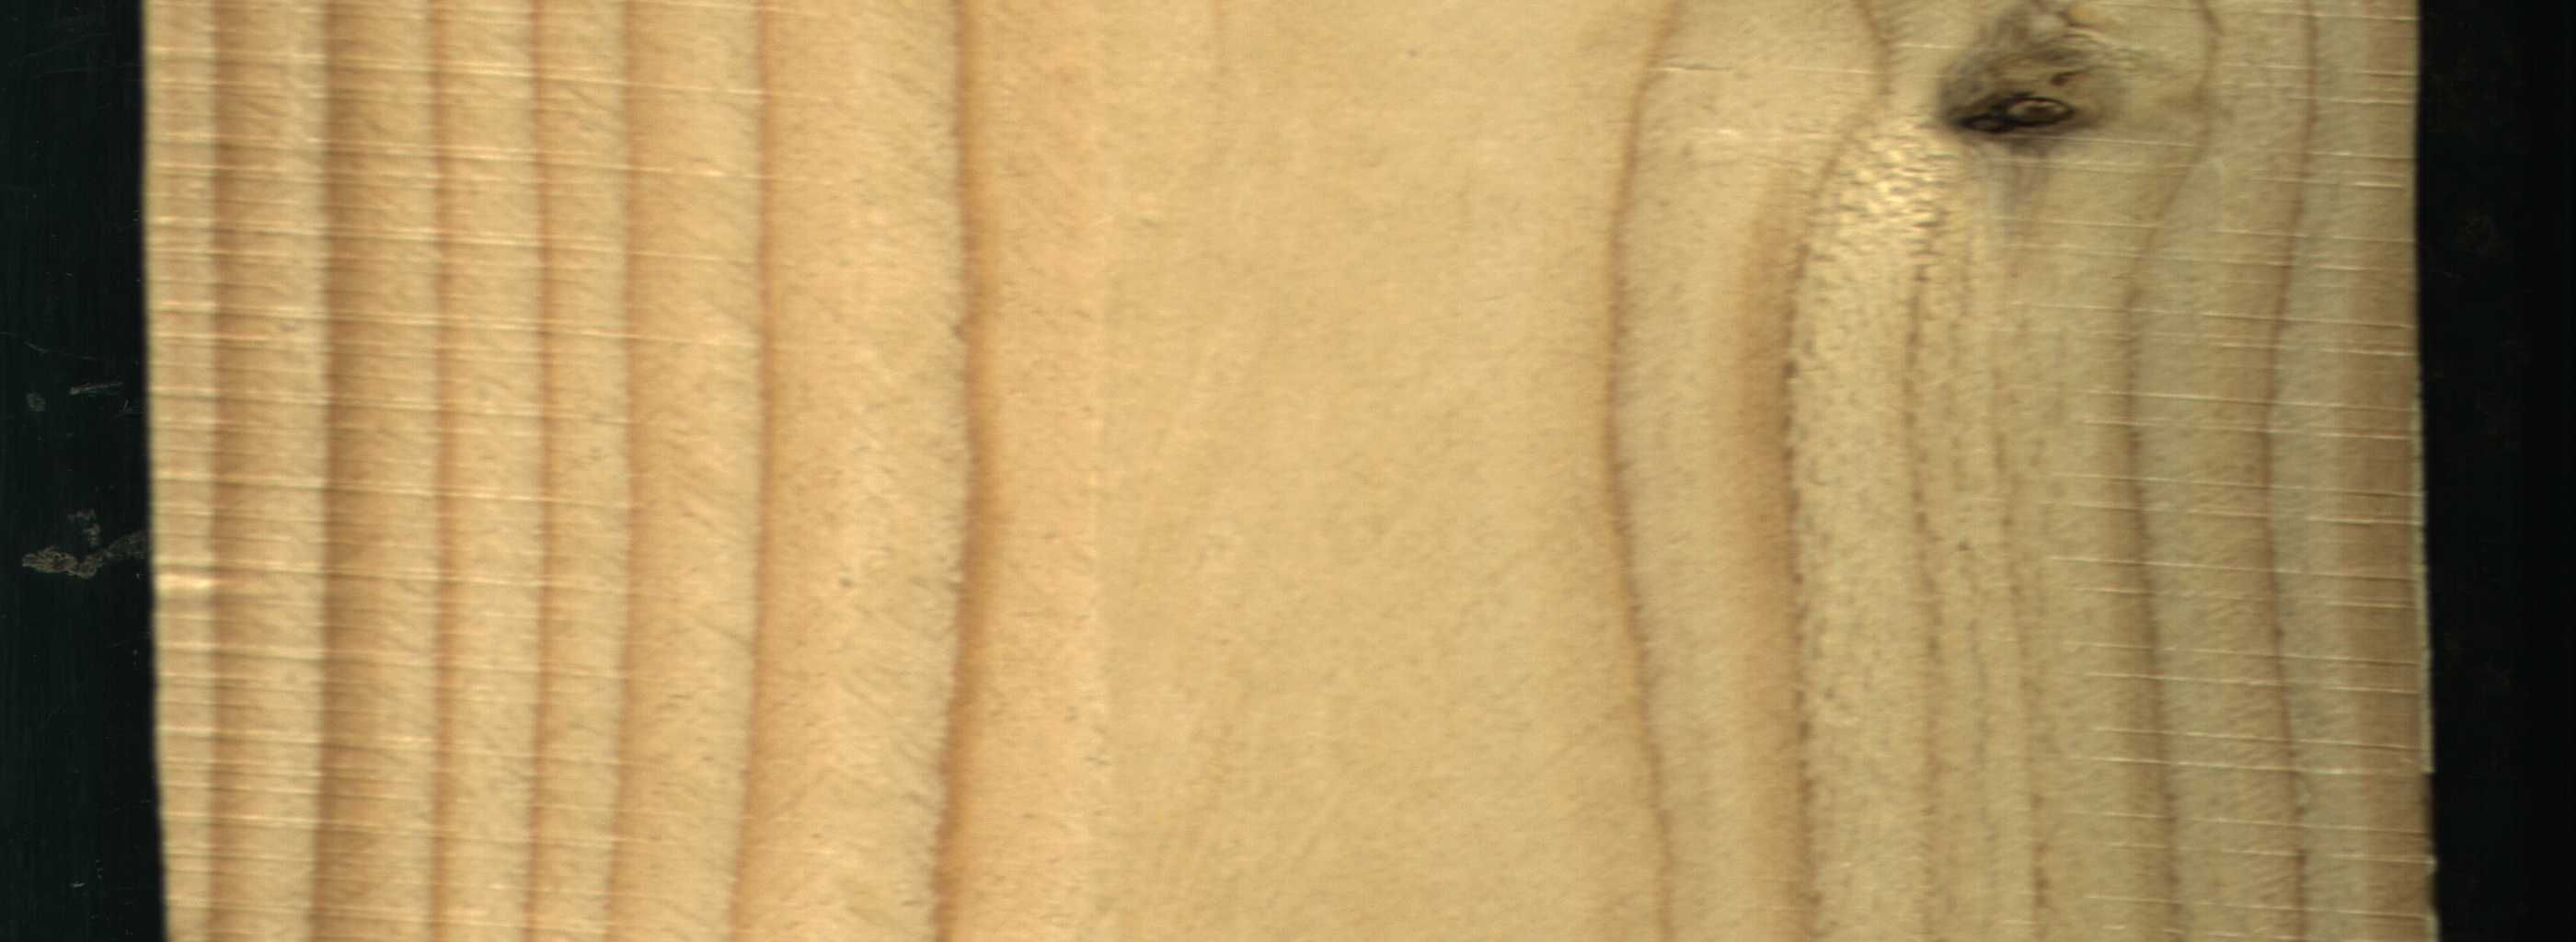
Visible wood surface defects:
Dead_Knot